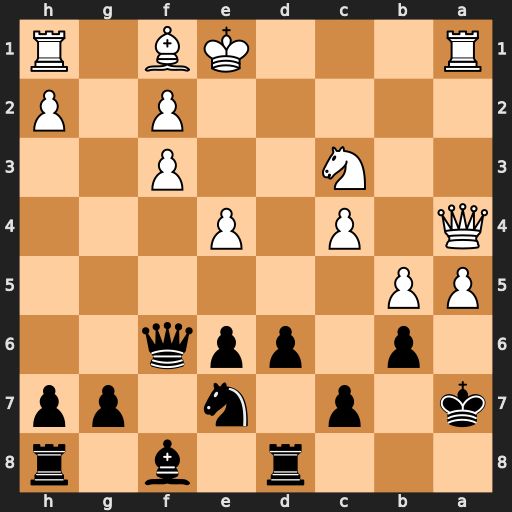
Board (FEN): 3r1b1r/k1p1n1pp/1p1ppq2/PP6/Q1P1P3/2N2P2/5P1P/R3KB1R
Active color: b
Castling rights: KQ
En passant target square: -
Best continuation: Qxc3+ Ke2 bxa5